Question: For a project of big "text map" <URL>, I need to have more than 1000 text inputs.
But the performance is very poor (both on Firefox and Chrome) : rendering 1000+ DOM elements is not fast at all.
'<canvas>''<textarea>'
'<canvas>'

---
1) In the demo here I use '<span contendteditable="true">' because I want multiline input + autoresize, but the rendering performance is the same with standard '<textarea>'.*
2) For reference, this is how I create the 1000 text elements.
'''
for (i=0; i < 1000; i++)
{
var blax = (Math.random()-0.5)*3000;
var blay = (Math.random()-0.5)*3000;
var tb = document.createElement('span');
$(tb).data("x", blax / $(window).width());
$(tb).data("y", blay / $(window).height());
$(tb).data("size", 20 * currentzoom);
tb.contentEditable = true;
tb.style.fontFamily = 'arial';
tb.style.fontSize = '20px';
tb.style.position = 'absolute';
tb.style.top = blay + 'px';
tb.style.left = blax + 'px';
tb.innerHTML="newtext";
document.body.appendChild(tb);
}
'''
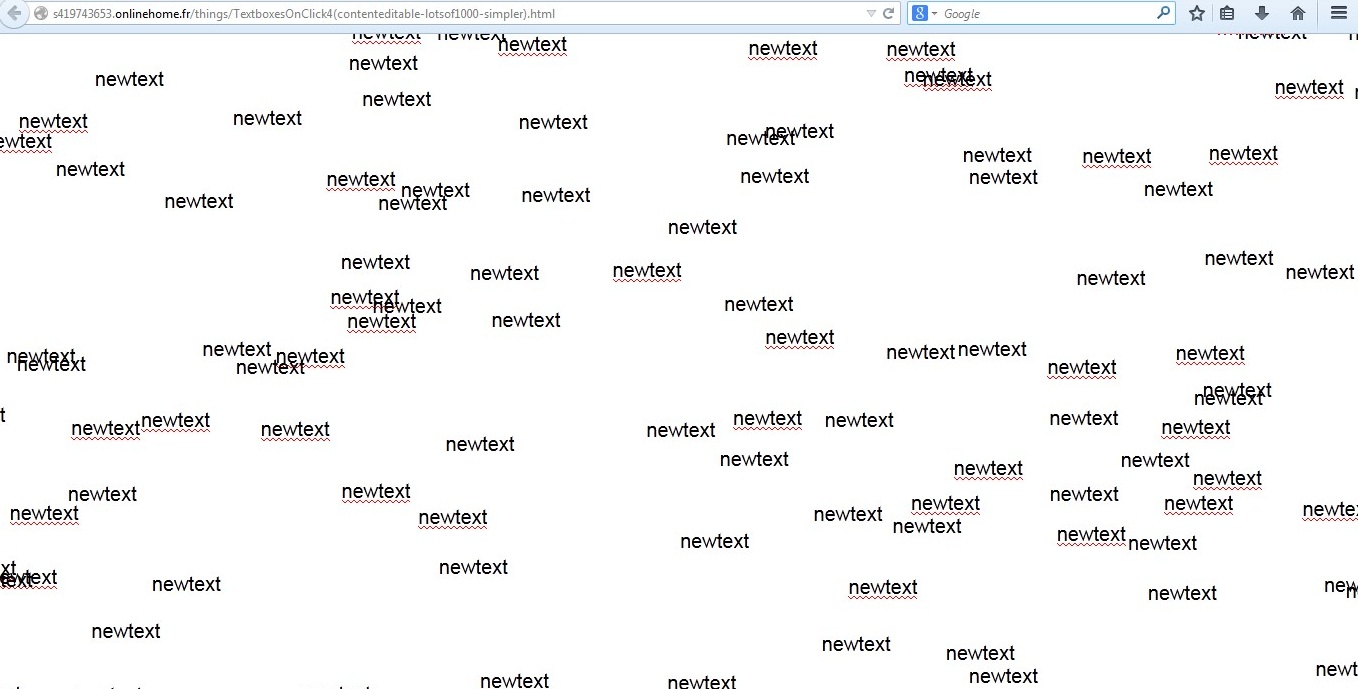
Answer: A solution was given by <URL> :
<URL>
---
'''
var container = document.createElement("div"),
wrapper = document.createElement("div"),
dragging = false,
offset = {x:0, y:0},
previous = {x: 0, y:0};
container.style.position = "absolute";
wrapper.style.position = "relative";
container.appendChild(wrapper);
document.body.appendChild(container);
for (var i = 1000, span; i--;){
span = document.createElement("span");
span.textContent = "banana";
span.style.position = "absolute";
span.style.top = (Math.random() * 3000 - 1000 | 0) + 'px';
span.style.left = (Math.random() * 3000 - 1000 | 0) + 'px';
wrapper.appendChild(span);
}
// Don't attach events like this.
// I'm only doing it for this proof of concept.
window.ondragstart = function(e){
e.preventDefault();
}
window.onmousedown = function(e){
dragging = true;
previous = {x: e.pageX, y: e.pageY};
}
window.onmousemove = function(e){
if (dragging){
offset.x += e.pageX - previous.x;
offset.y += e.pageY - previous.y;
previous = {x: e.pageX, y: e.pageY};
container.style.top = offset.y + 'px';
container.style.left = offset.x + 'px';
}
}
window.onmouseup = function(){
dragging = false;
}
'''